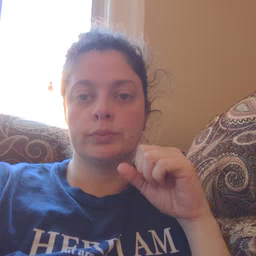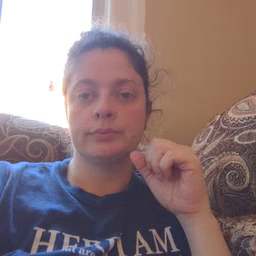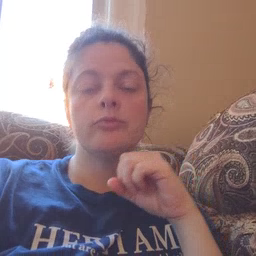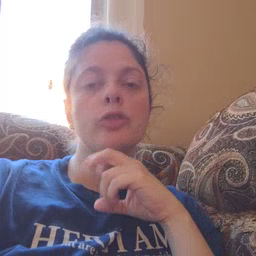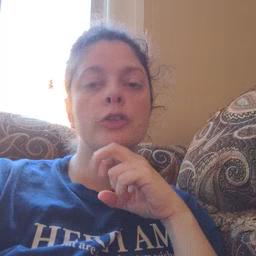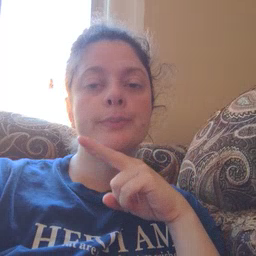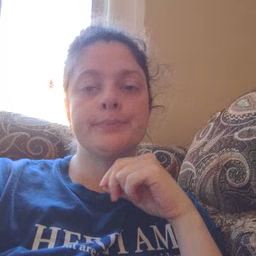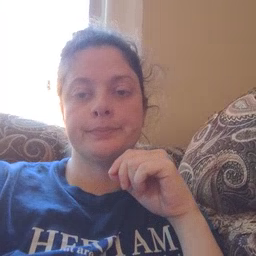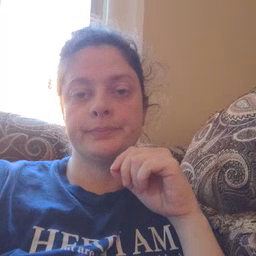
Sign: frog